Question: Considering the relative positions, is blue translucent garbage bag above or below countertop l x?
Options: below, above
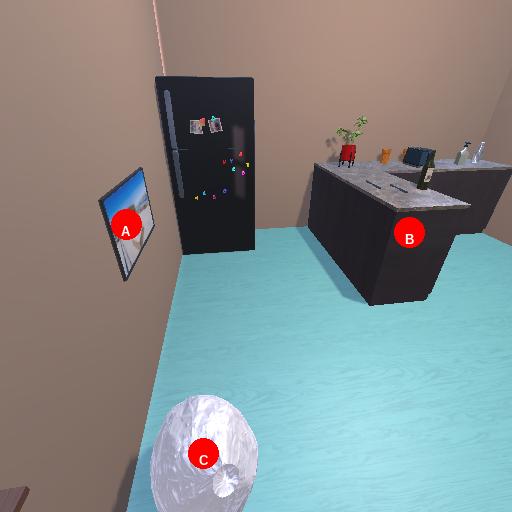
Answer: below